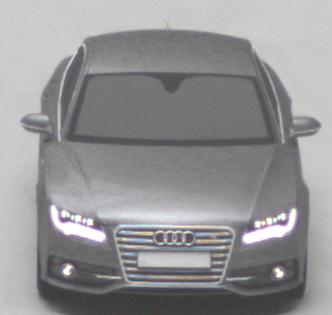
Make: Audi
Model: S7 Sportback cod
Detailed model: S7 (4G) Sportback
Model produced from: 2012/06
Model produced until: 2014/05
Doors: 5
Color: gray
Road condition: dry road
Daytime: midday
Contrast: medium contrast